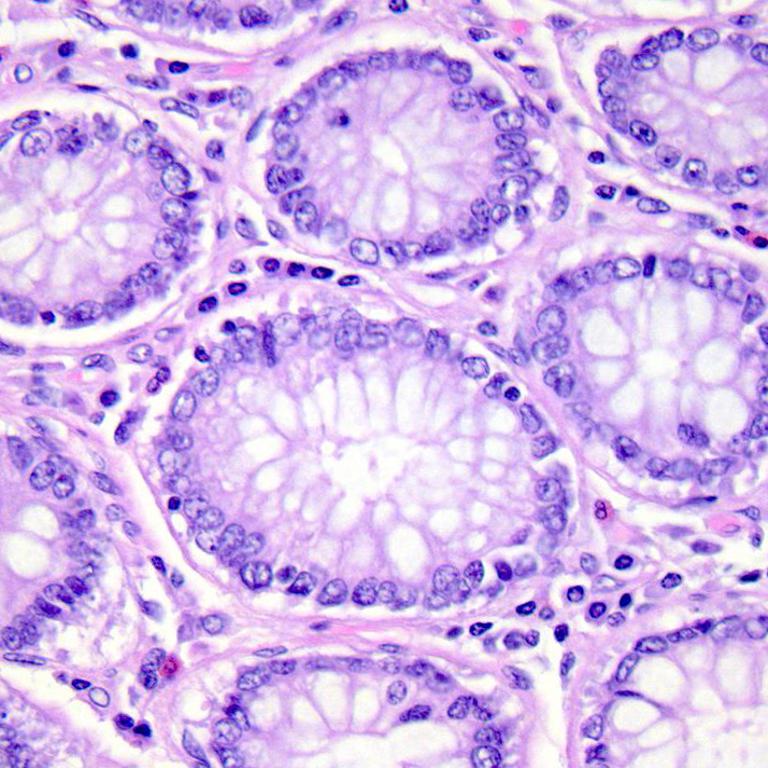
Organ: colon
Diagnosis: benign